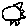
Label: sun